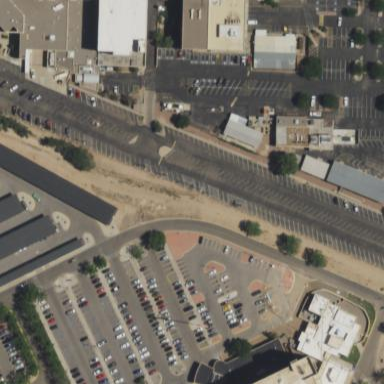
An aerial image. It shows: Parking area with surface.